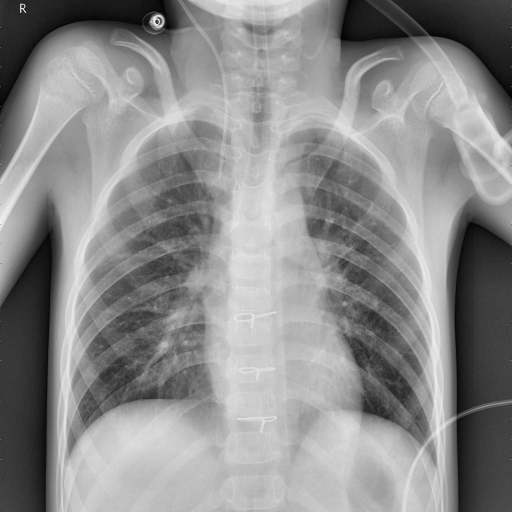
Finding: PNEUMONIA